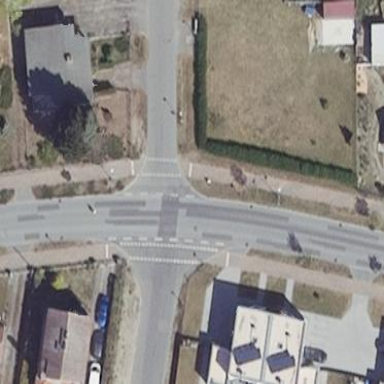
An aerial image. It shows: Asphalt road with junction. The road is classified as tertiary.